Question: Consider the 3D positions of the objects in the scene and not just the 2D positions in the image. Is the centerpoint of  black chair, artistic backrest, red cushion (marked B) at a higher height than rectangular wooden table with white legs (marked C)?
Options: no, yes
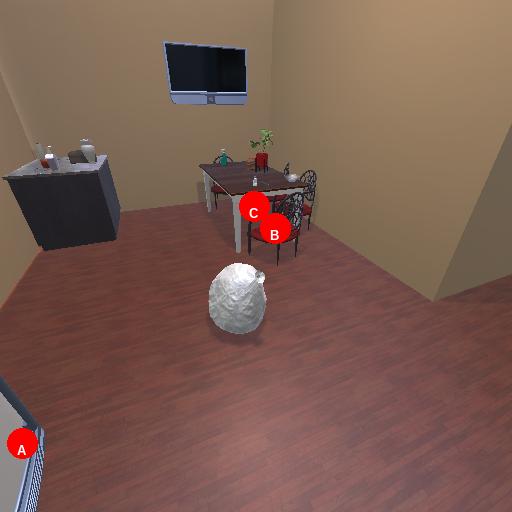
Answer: no